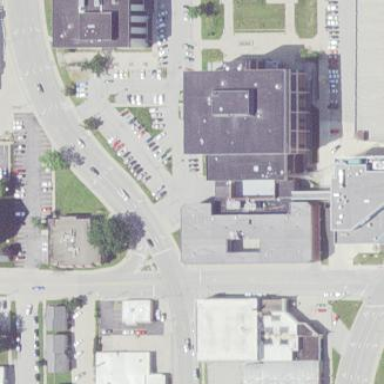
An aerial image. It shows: Courthouse building.